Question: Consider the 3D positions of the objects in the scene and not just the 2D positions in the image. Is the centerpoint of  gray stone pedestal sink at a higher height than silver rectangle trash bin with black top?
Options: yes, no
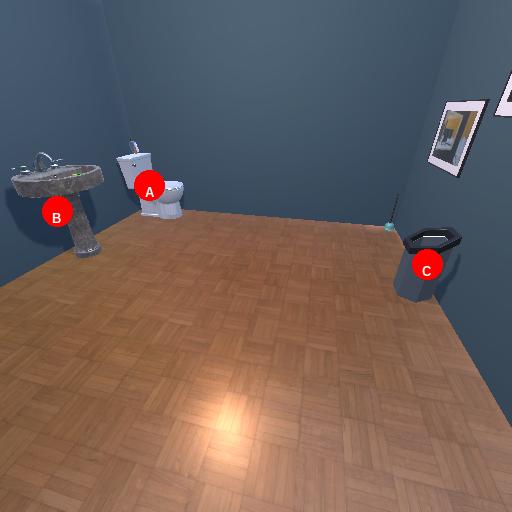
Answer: yes